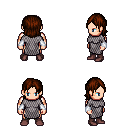
a pixel art fantasy rpg character, male body template, human, light skin, chain mail, teal pants, brown long bangs hairstyle, white cloth bracers, maroon shoes, four views (front, back, left, right), 2x2 character sprite sheet, small pixel art, hard edges, no anti-aliasing